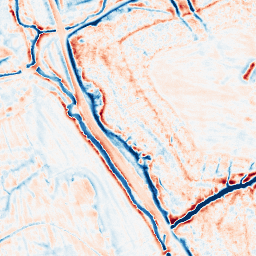
Category: edge_preserving
Decomposition family: bilateral
Decomposition parameters: d: 15
sigma_color: 75
sigma_space: 25
Upsampling method: quadratic
Upsampling parameters: scale: 8
Upsampling scale: 8